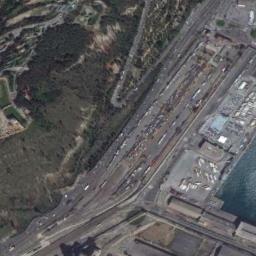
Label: railway_station